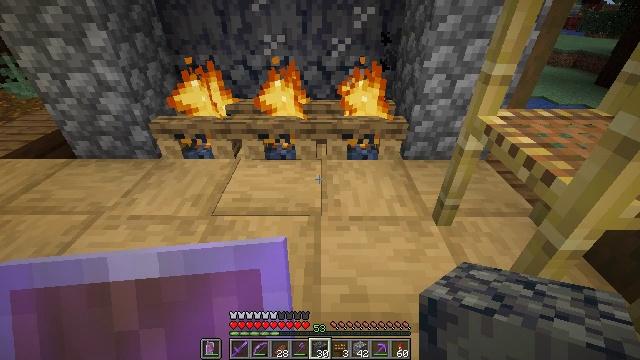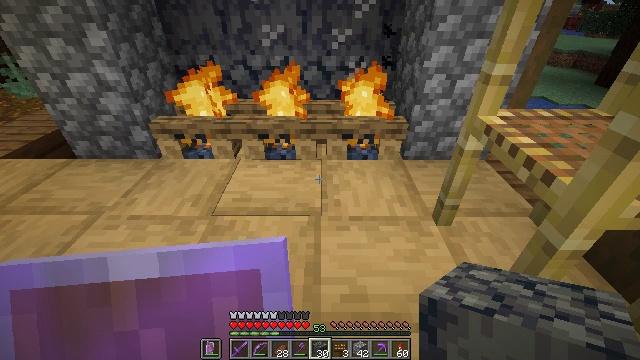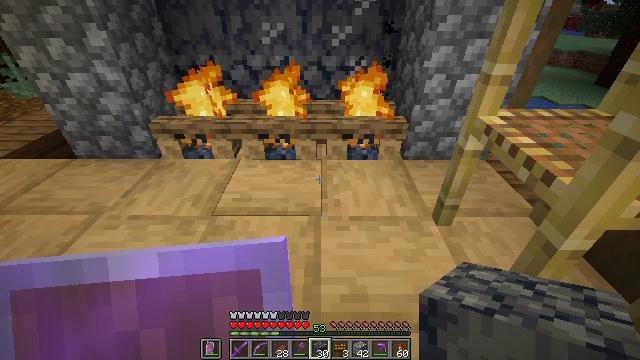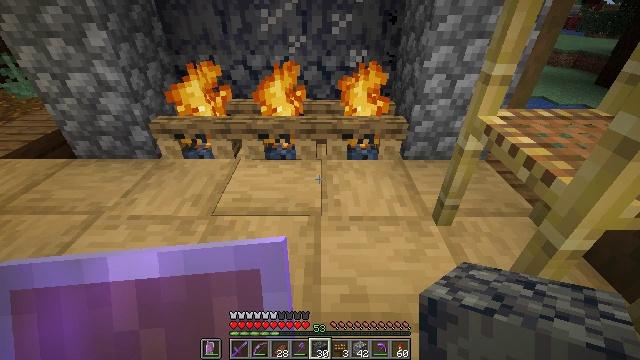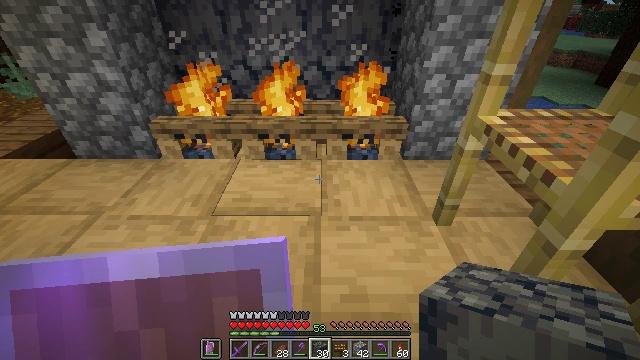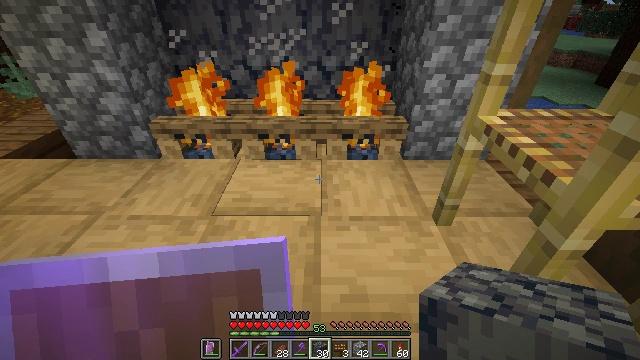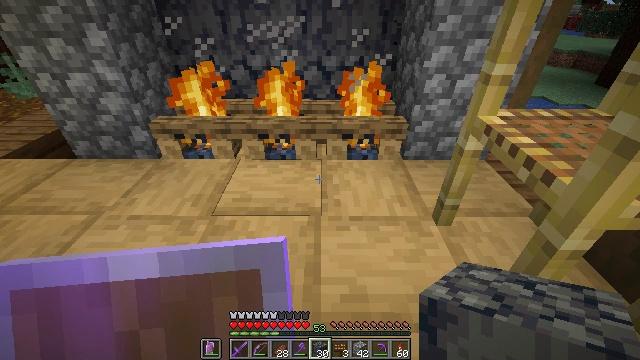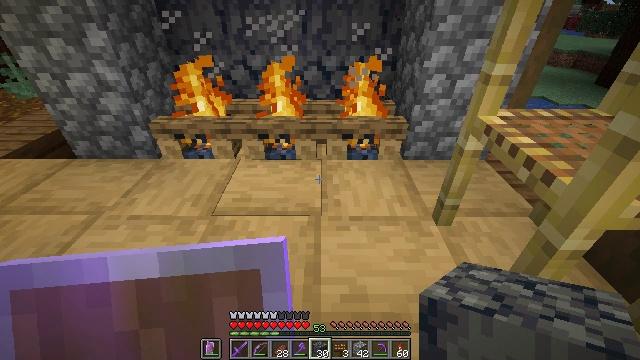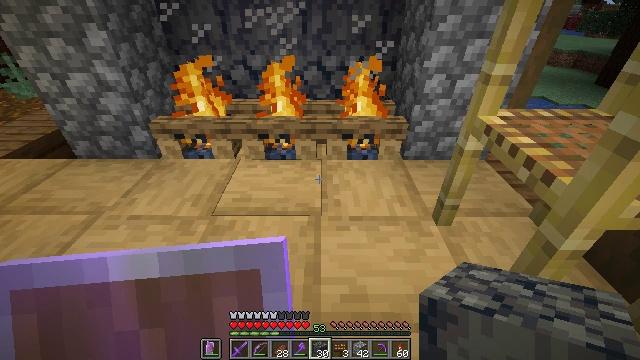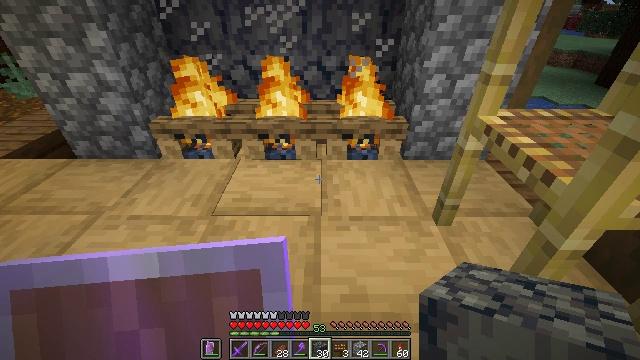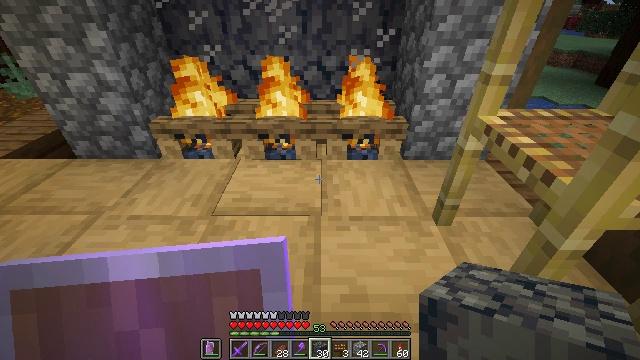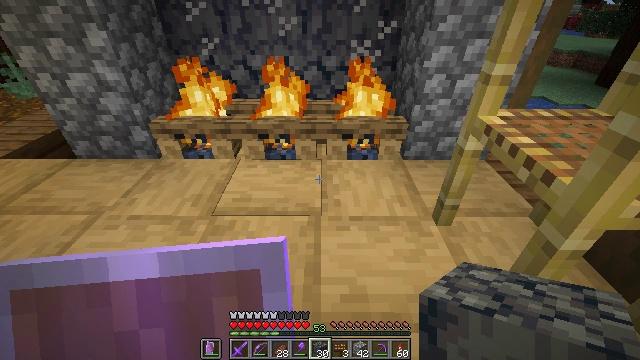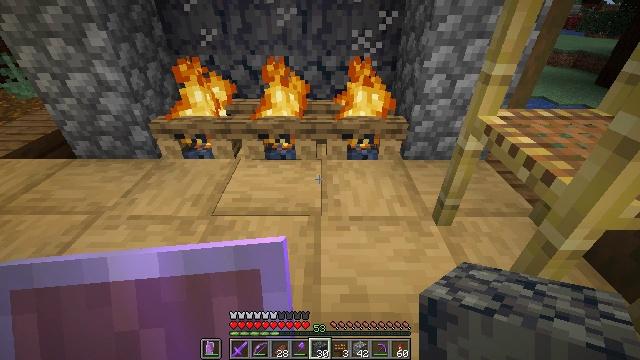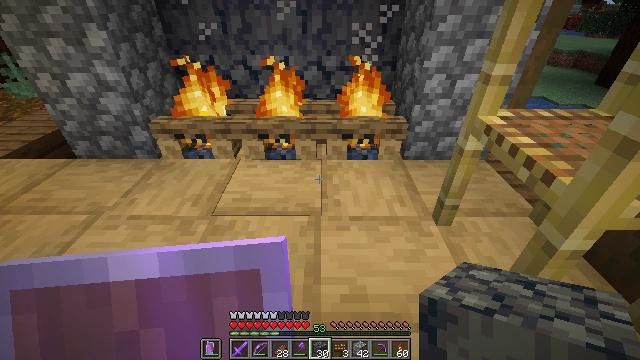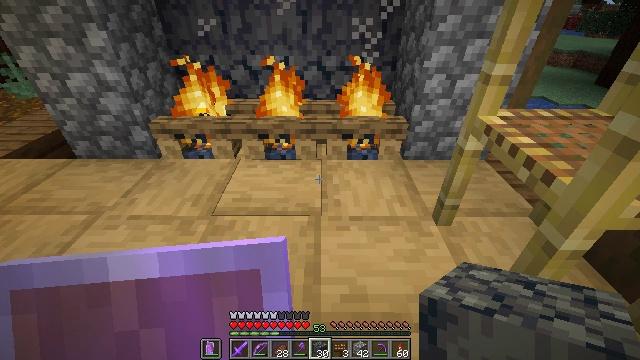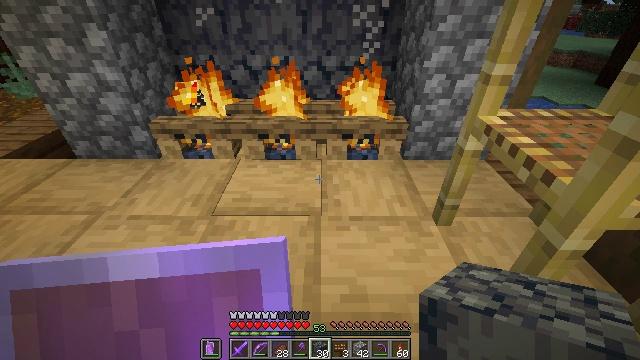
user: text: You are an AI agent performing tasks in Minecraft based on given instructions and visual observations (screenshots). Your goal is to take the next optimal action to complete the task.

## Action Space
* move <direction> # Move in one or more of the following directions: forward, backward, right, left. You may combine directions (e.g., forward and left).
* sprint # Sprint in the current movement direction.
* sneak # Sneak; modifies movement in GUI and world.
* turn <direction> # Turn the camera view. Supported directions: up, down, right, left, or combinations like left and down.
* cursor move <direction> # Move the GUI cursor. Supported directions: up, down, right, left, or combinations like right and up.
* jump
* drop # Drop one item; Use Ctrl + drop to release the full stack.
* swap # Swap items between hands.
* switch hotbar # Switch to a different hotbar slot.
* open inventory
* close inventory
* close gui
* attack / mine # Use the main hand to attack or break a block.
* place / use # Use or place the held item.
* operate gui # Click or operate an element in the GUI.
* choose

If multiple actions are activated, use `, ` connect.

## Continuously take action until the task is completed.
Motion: motion action
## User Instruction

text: Gather up the campfire.
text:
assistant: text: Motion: no_op
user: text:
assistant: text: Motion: no_op
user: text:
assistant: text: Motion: no_op
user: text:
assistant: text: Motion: no_op
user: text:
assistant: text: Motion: no_op
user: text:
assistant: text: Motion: no_op
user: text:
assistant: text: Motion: no_op
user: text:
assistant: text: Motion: no_op
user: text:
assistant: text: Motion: no_op
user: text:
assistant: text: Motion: no_op
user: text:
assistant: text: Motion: no_op
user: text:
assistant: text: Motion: no_op
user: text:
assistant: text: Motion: no_op
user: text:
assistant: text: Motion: no_op
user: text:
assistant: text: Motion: no_op
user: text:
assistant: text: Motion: no_op
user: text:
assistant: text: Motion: no_op
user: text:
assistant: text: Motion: no_op
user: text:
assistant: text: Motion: no_op
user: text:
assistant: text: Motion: no_op
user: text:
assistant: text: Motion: no_op
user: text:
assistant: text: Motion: no_op
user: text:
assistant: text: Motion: no_op
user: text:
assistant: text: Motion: no_op
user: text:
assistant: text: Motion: no_op
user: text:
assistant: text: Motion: turn left
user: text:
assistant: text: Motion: turn left and up
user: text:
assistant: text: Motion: turn left and up
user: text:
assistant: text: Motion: no_op
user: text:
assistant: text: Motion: no_op